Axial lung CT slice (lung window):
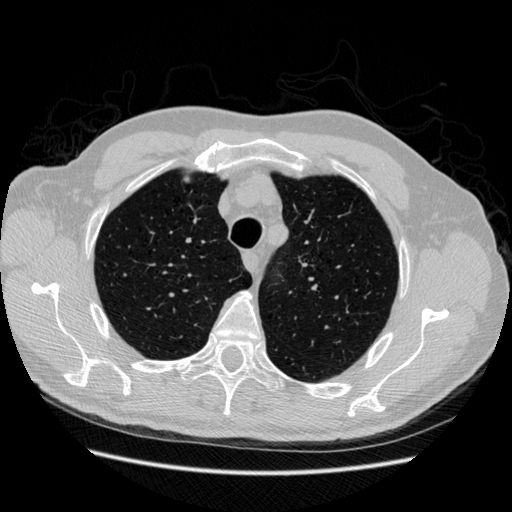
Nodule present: no